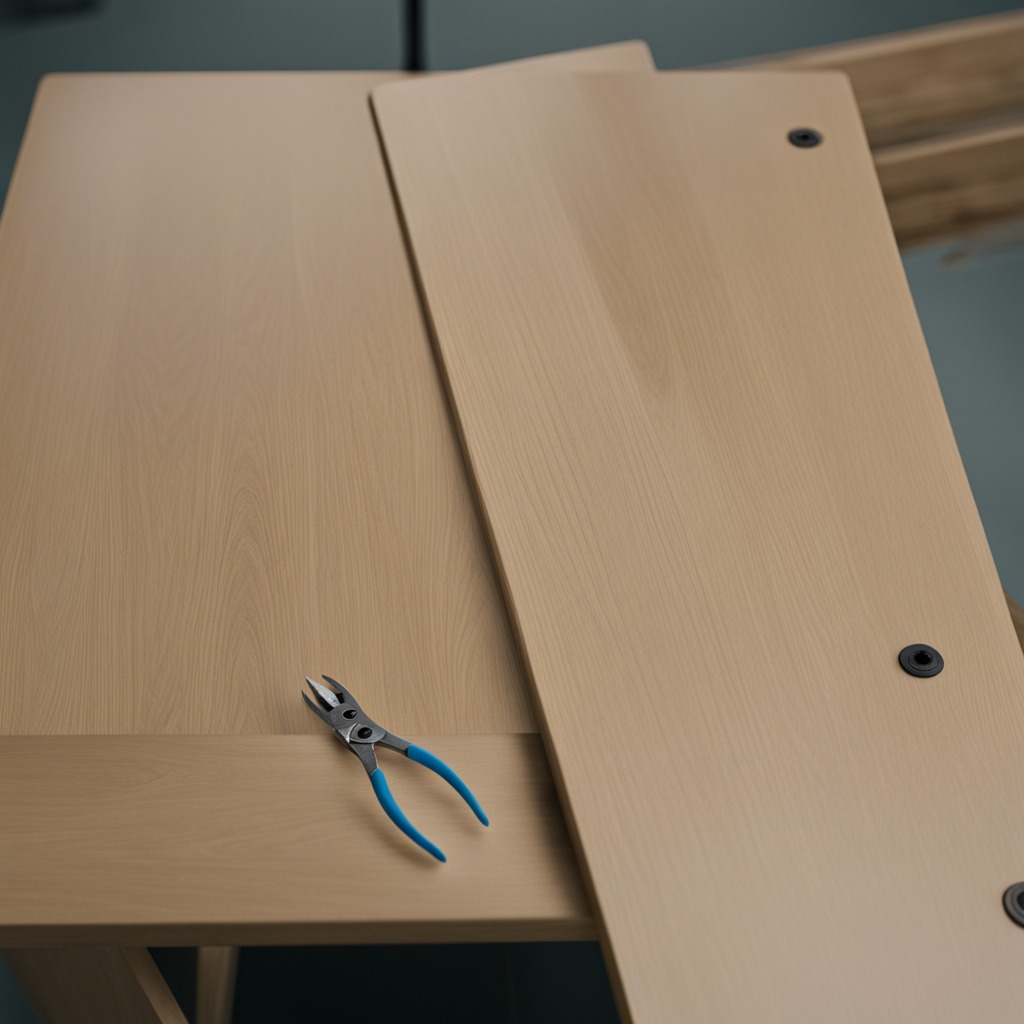
A plier is lying on the workbench.